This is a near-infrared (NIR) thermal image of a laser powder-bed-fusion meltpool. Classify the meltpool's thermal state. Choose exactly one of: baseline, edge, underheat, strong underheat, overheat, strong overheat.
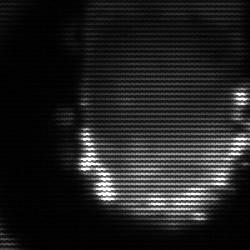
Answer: baseline